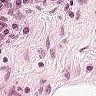
Metastatic tissue present: no